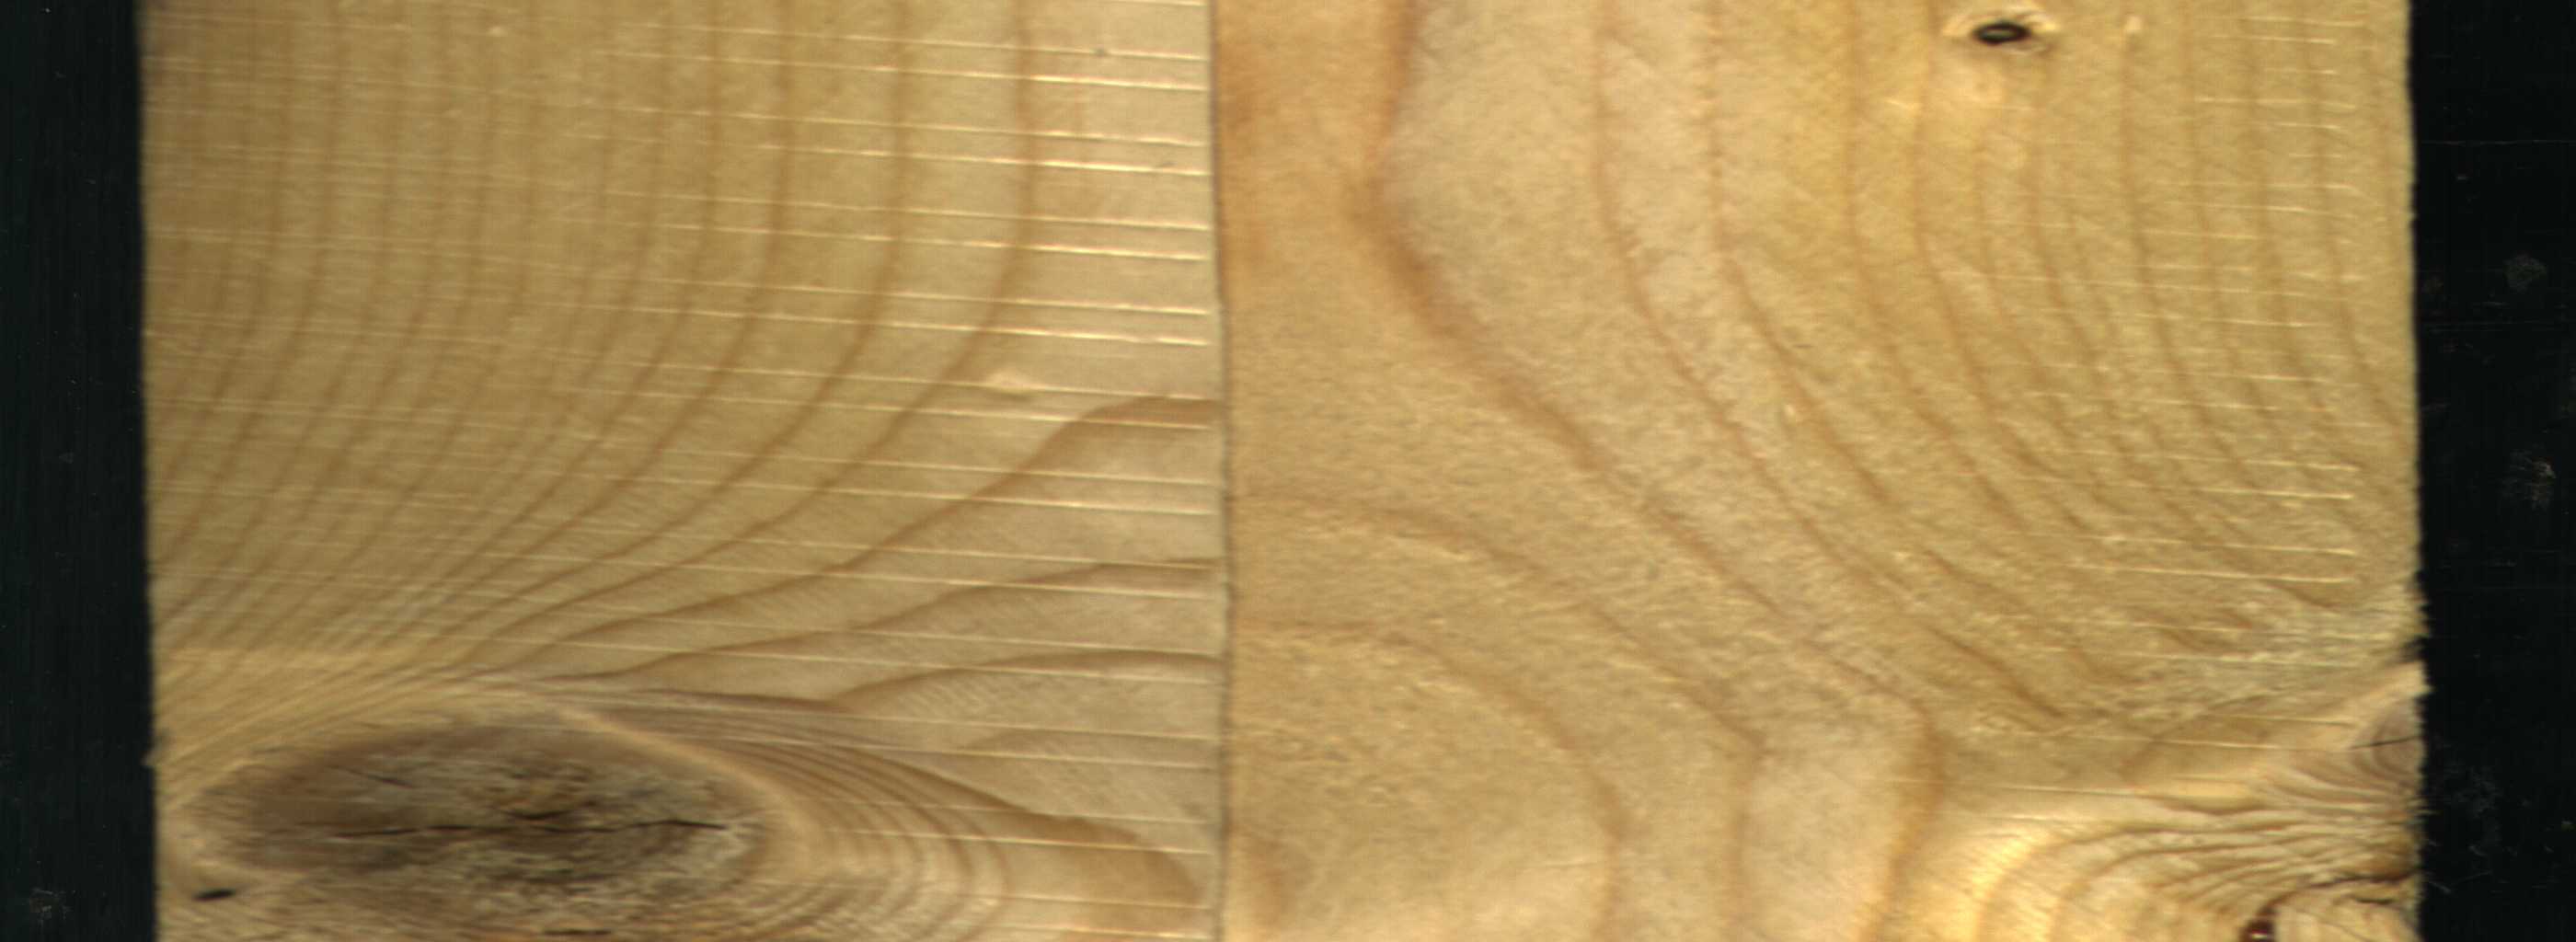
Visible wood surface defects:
resin
knot_with_crack
Dead_Knot
Live_Knot